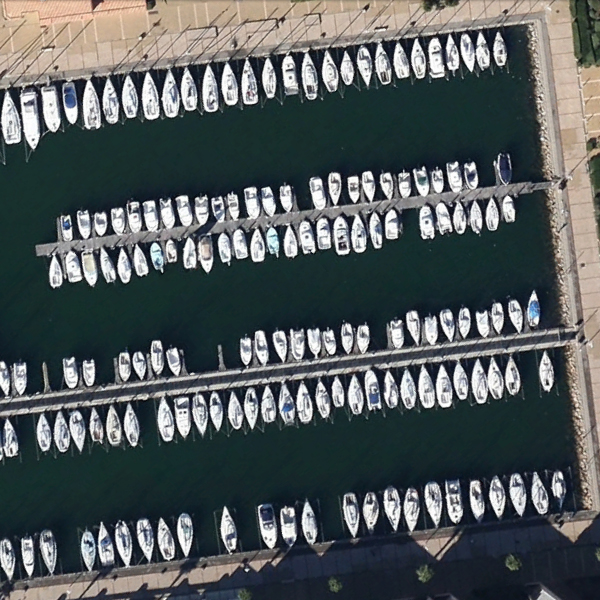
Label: Port